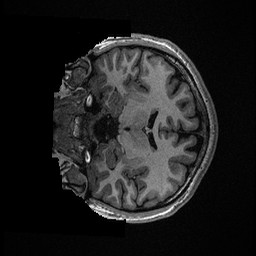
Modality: T1w
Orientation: coronal
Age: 22
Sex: male
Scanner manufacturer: ge
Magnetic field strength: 3 T
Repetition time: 0.006952 s
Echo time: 0.00292 s